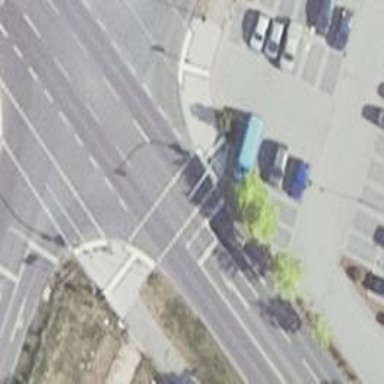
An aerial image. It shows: Road with traffic signals.